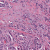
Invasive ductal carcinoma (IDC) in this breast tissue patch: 1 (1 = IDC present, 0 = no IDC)